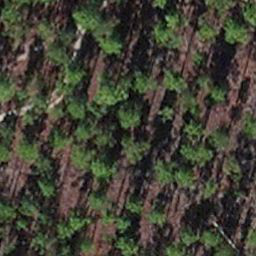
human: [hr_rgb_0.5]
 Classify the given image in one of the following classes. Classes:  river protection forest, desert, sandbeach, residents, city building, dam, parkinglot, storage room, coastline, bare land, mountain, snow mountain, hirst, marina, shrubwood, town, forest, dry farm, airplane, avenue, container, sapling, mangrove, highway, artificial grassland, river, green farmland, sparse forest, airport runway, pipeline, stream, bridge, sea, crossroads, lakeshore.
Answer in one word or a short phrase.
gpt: sapling